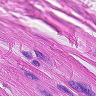
Metastatic tissue present: yes